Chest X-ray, AP view. Patient: 31 years old, sex M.
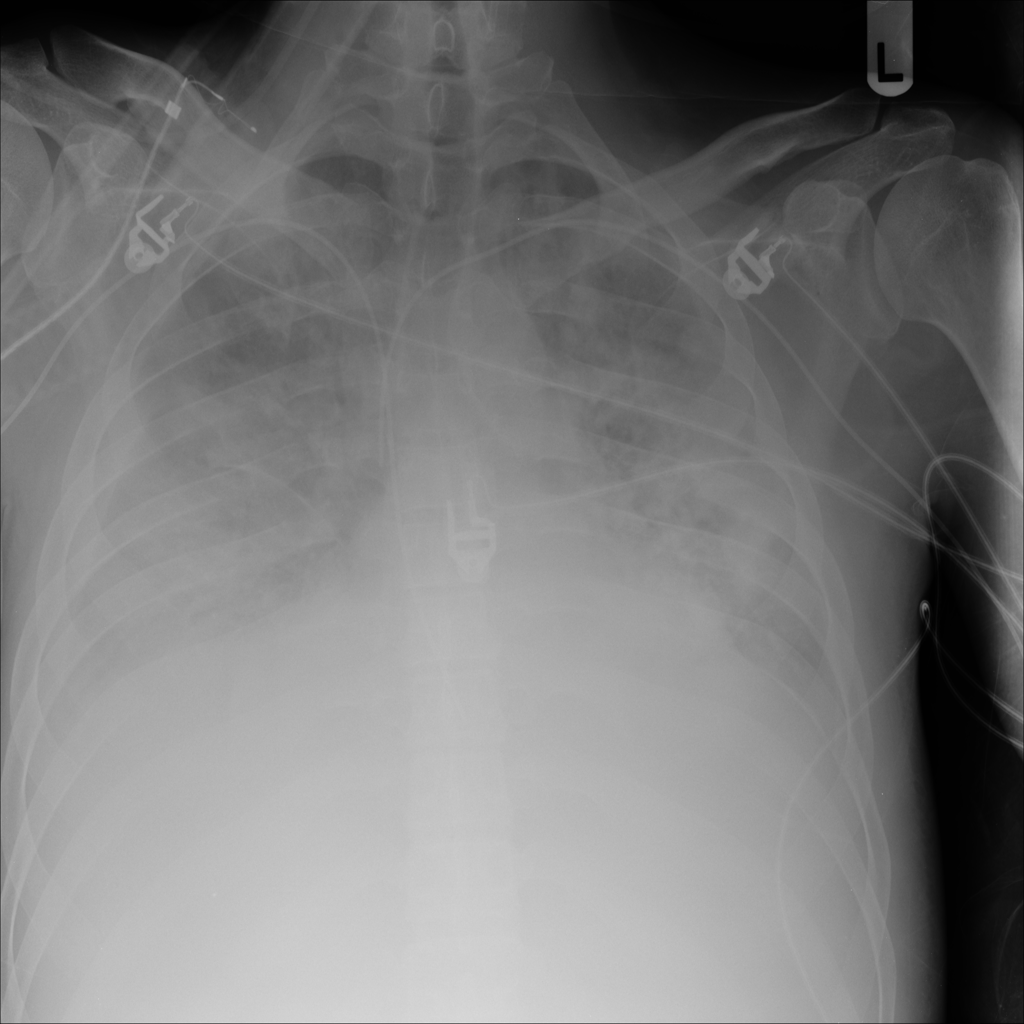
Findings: Infiltration